Interaction volume radius: 5 \u00c5
Interaction volume height: 10 \u00c5
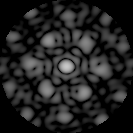
Disorder parameter: 0.4684